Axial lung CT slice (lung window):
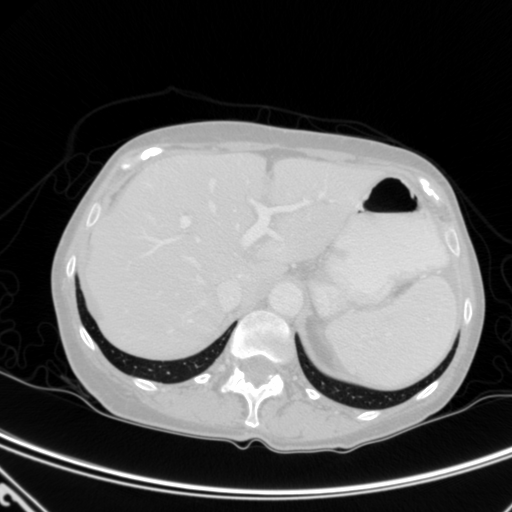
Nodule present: no